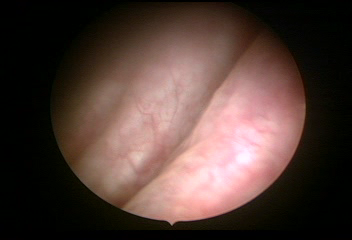
Modality: WLC
Class: Normal mucosa
Bladder cancer association: No